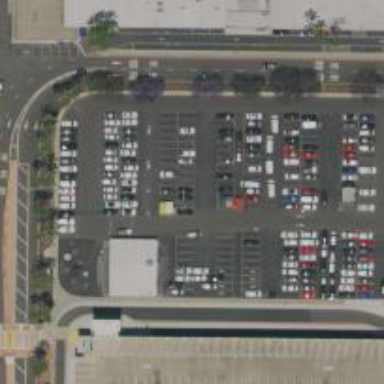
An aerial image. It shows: Car rental facility.